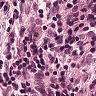
Metastatic tissue present: no